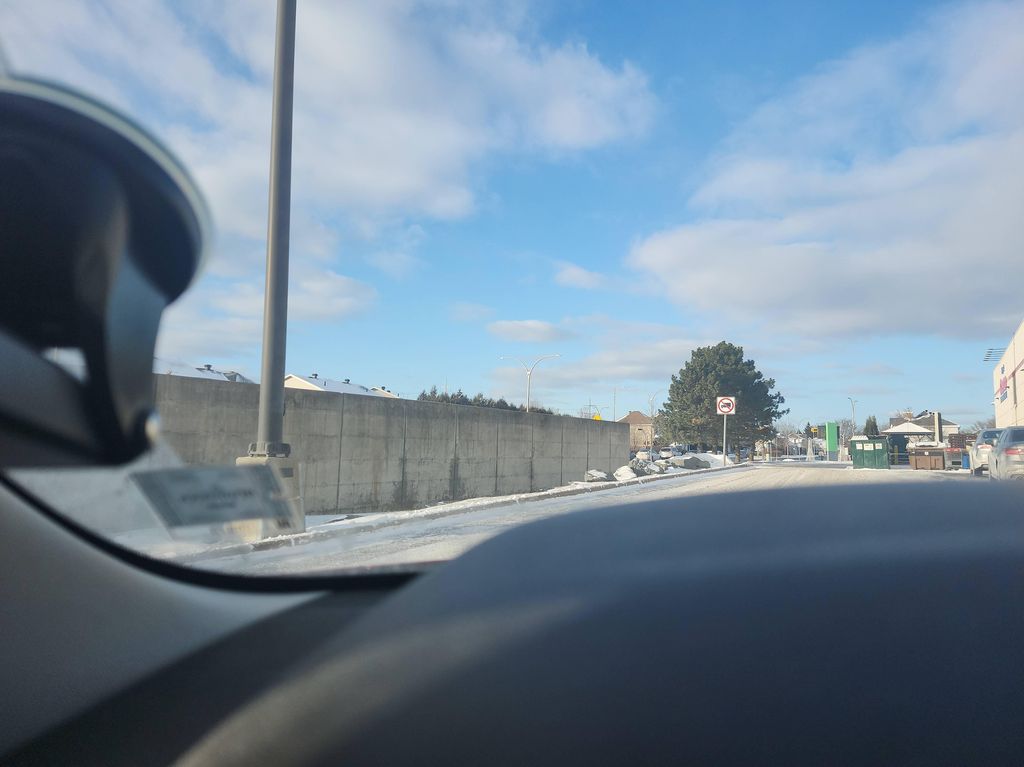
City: montreal